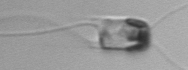
Label: Chaetoceros